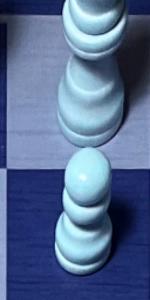
Label: Pawn_White